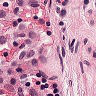
Metastatic tissue present: no